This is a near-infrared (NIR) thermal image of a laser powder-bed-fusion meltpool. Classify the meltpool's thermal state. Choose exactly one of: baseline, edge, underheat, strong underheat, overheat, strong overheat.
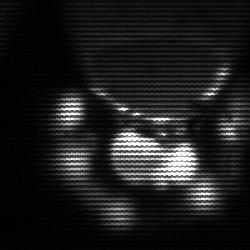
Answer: edge